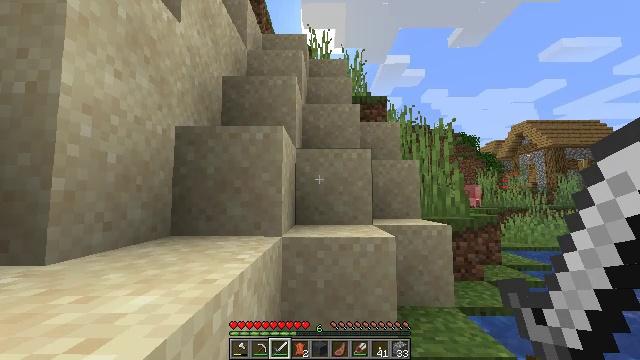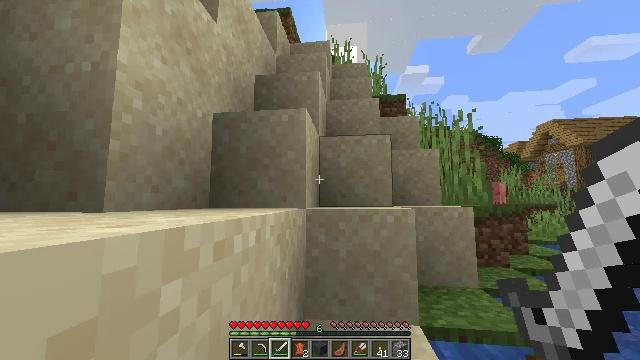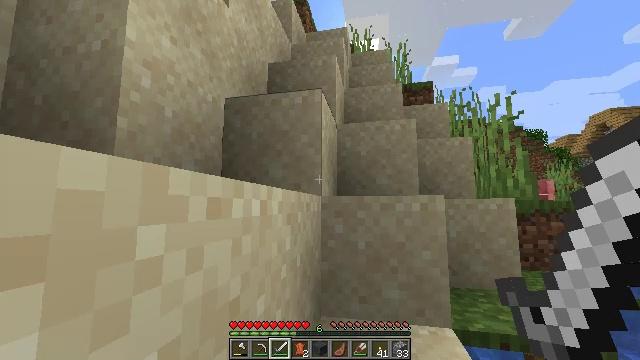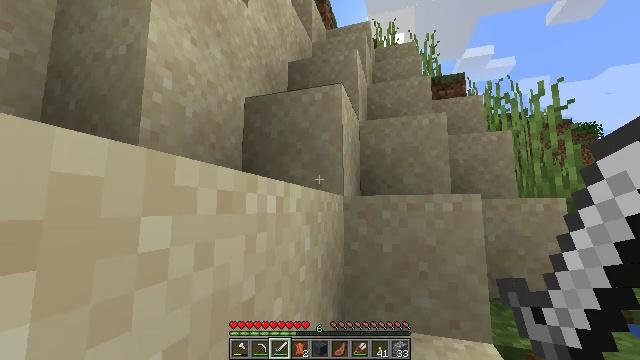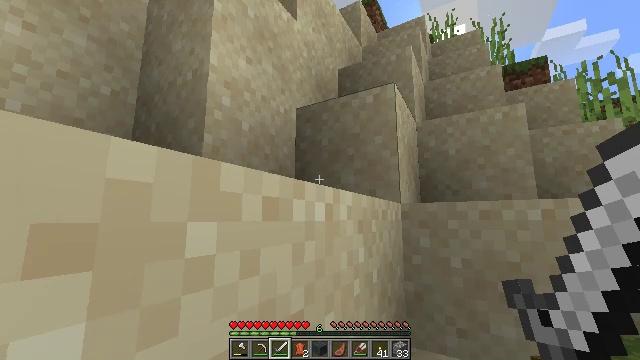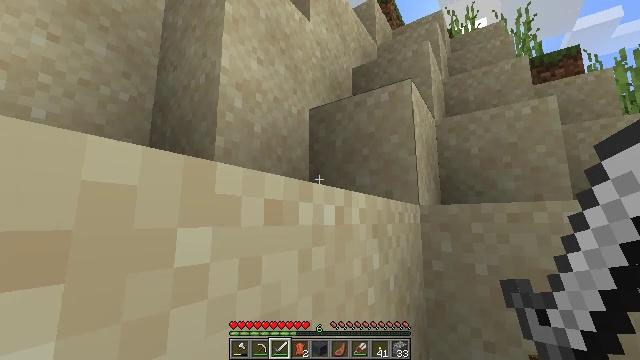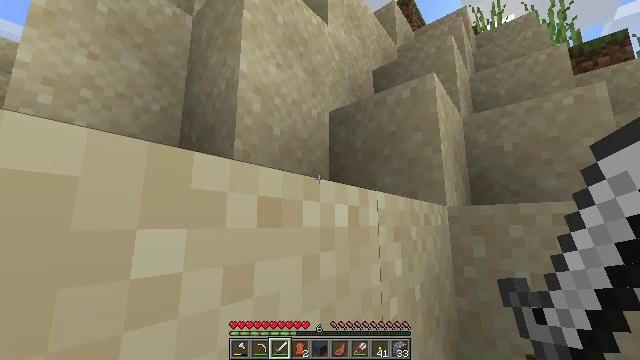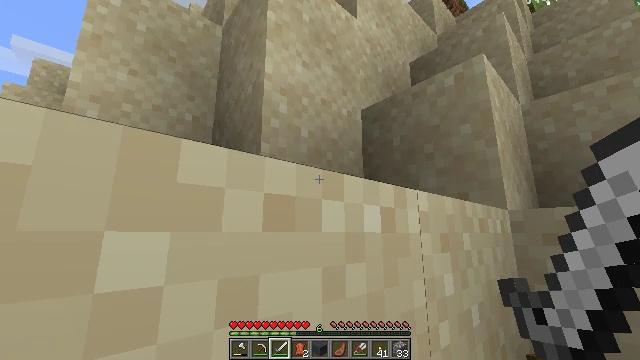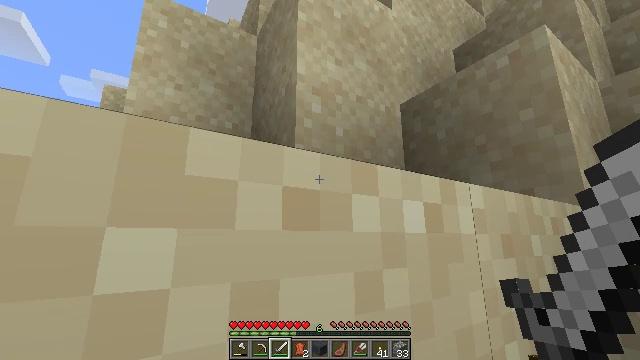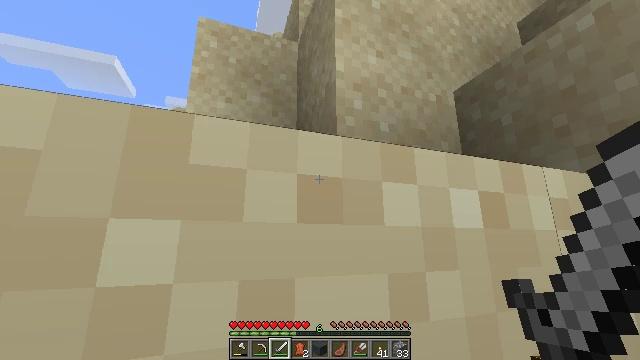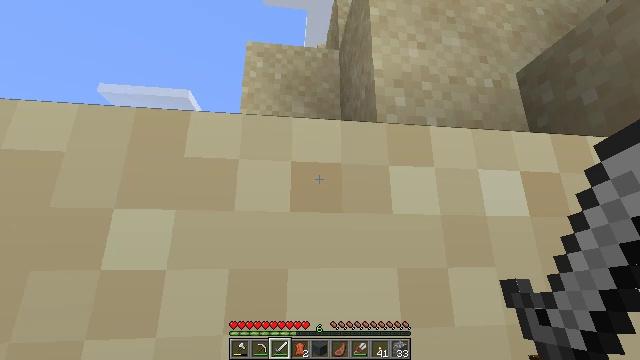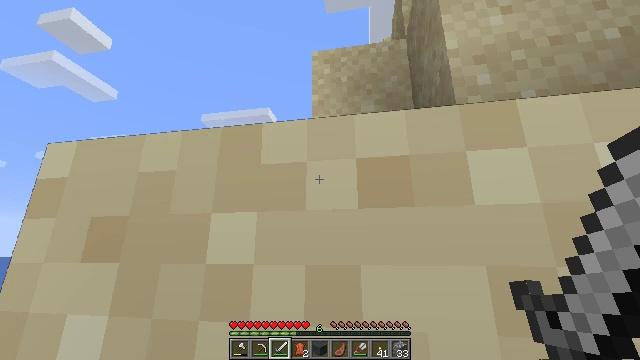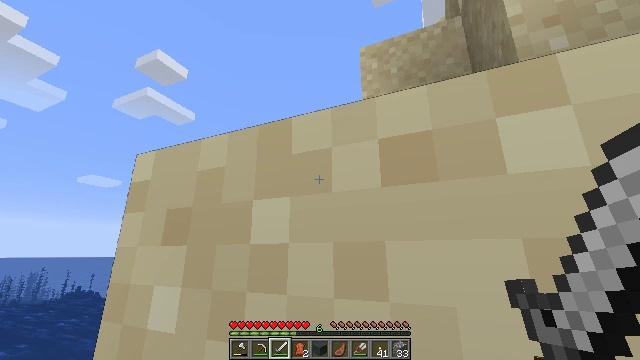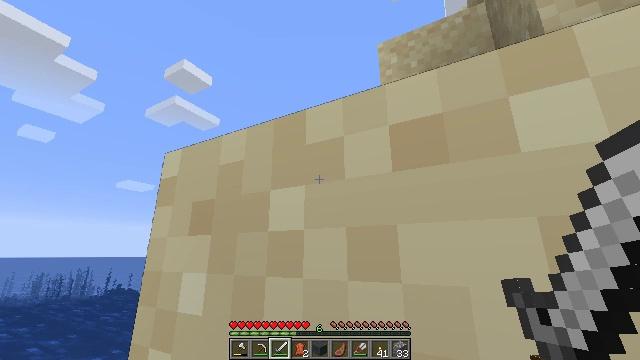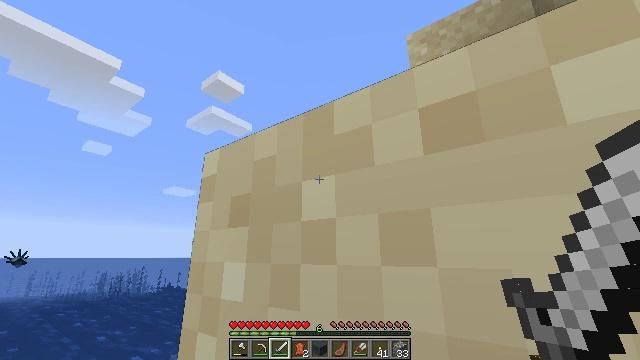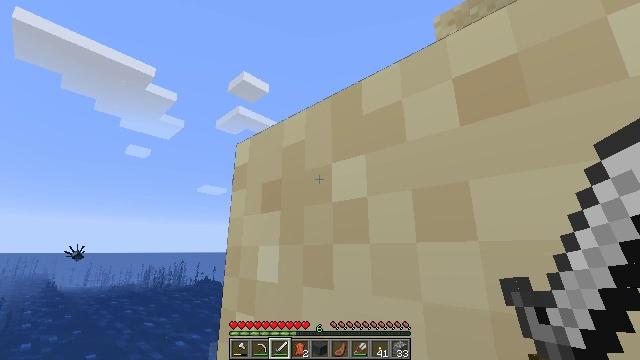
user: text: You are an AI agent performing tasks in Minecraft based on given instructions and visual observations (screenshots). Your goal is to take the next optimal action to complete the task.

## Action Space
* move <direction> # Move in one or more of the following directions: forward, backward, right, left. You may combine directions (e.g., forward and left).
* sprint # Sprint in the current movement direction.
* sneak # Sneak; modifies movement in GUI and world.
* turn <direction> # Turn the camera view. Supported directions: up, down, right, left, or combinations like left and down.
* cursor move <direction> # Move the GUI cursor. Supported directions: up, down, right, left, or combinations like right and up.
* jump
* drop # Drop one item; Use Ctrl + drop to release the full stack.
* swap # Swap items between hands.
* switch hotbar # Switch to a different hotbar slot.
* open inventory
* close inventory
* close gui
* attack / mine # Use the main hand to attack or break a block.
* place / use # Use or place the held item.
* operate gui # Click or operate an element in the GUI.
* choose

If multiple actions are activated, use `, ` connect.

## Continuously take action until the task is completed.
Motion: motion action
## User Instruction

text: Mine beetroots from the garden.
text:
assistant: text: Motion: move forward, sprint, turn left and up, jump
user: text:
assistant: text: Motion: move forward, sprint, turn left, jump
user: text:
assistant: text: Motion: move forward, sprint, turn left, jump
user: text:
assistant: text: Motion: move forward, sprint, turn left and up, jump
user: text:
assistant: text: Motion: move forward, sprint, turn left
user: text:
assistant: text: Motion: move forward, sprint, turn left and up
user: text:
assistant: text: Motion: move forward, sprint, turn left and up
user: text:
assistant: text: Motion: move forward, sprint, turn left
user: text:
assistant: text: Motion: move forward, sprint, turn left
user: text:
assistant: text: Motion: move forward, sprint, turn left and up
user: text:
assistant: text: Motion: move forward, sprint, turn left
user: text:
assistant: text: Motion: move forward, sprint, turn left
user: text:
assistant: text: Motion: move forward, sprint, turn left
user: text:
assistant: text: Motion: move forward, sprint, turn left
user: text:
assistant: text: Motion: move forward, sprint, turn left and down
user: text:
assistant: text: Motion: move forward, sprint, turn left
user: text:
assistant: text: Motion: move forward, sprint, turn left
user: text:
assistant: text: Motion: move forward, sprint, turn left
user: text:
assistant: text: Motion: move forward, sprint
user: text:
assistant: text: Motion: move forward, sprint
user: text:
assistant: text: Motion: move forward, sprint
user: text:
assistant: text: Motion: move forward, sprint, turn right and down
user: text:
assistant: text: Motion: move forward, sprint, turn right and down
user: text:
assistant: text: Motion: move forward, sprint, turn right and down
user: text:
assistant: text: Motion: move forward, sprint, turn right and down
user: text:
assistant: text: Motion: move forward, sprint, turn right, jump
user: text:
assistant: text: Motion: move forward, sprint, turn right, jump
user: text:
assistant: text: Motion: move forward, sprint, turn right, jump
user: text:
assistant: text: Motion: move forward, sprint, turn right, jump
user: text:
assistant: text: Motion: move forward, sprint, turn right, jump